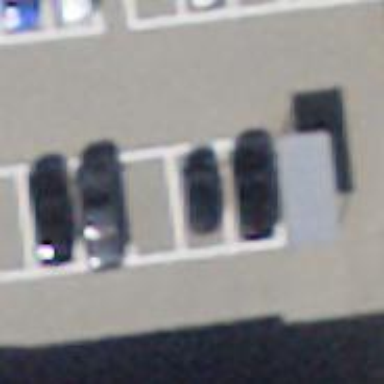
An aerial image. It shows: Parking area with surface.